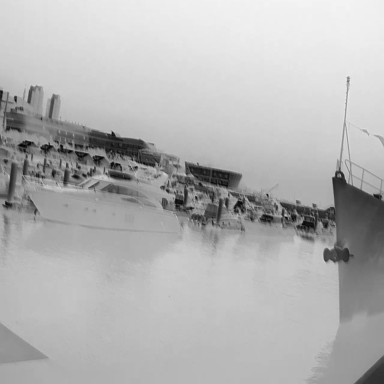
There are two canoes in the infrared image.